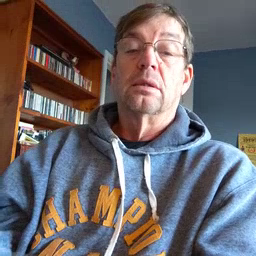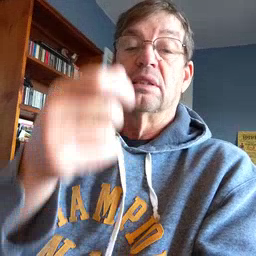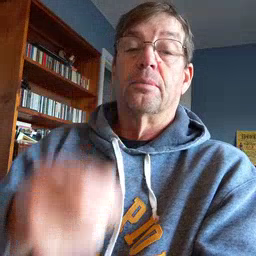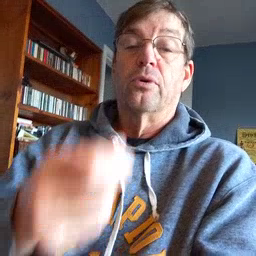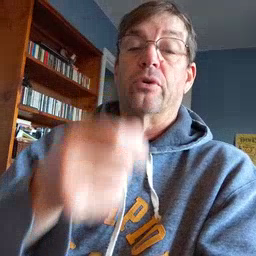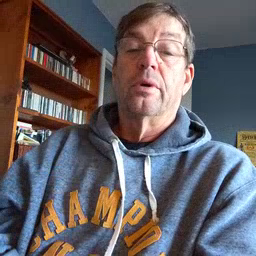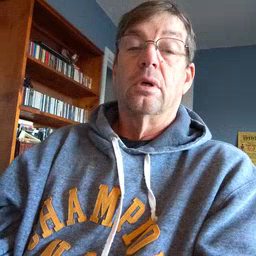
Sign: zipper